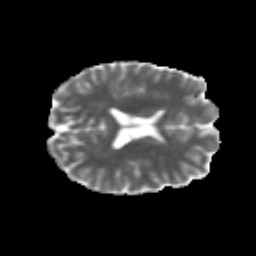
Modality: MD
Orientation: axial
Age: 25
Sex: male
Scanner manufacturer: siemens
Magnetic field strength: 3 T
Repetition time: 3.5 s
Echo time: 0.125 s